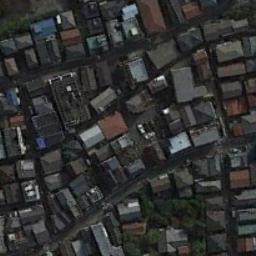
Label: dense_residential